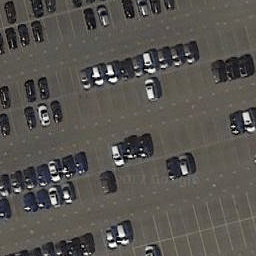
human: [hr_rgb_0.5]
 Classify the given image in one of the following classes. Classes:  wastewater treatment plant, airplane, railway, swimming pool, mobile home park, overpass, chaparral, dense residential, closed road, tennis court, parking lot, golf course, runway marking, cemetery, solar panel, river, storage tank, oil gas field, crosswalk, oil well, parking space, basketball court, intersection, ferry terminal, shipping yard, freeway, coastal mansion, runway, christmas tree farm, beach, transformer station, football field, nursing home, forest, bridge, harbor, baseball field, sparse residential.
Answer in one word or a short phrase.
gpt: parking lot